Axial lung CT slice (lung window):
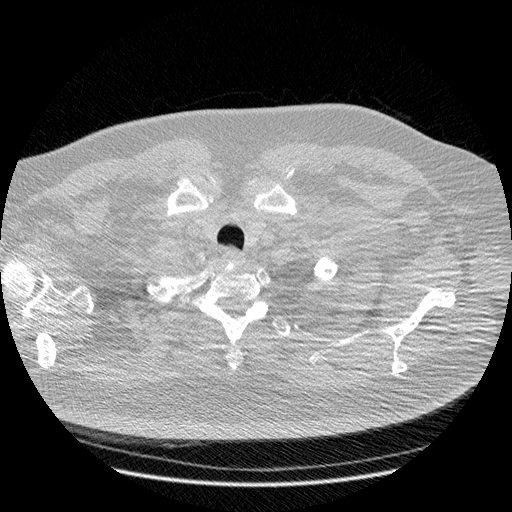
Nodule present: no